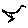
Label: bird